Field crop: tomato
Growth stage: 1
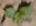
Species: solanum